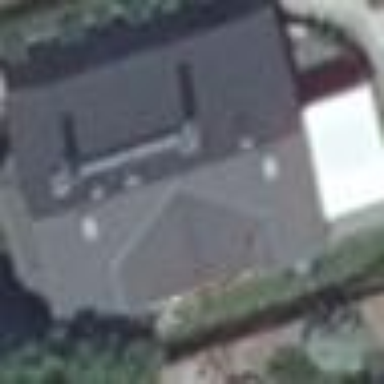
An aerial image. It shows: Simple and straightforward house.